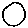
Label: circle